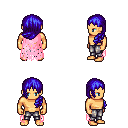
a pixel art fantasy rpg character, male body template, human, tanned skin, pink tattered cape, metal pants, blue left-swept hairstyle, four views (front, back, left, right), 2x2 character sprite sheet, small pixel art, hard edges, no anti-aliasing